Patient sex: F
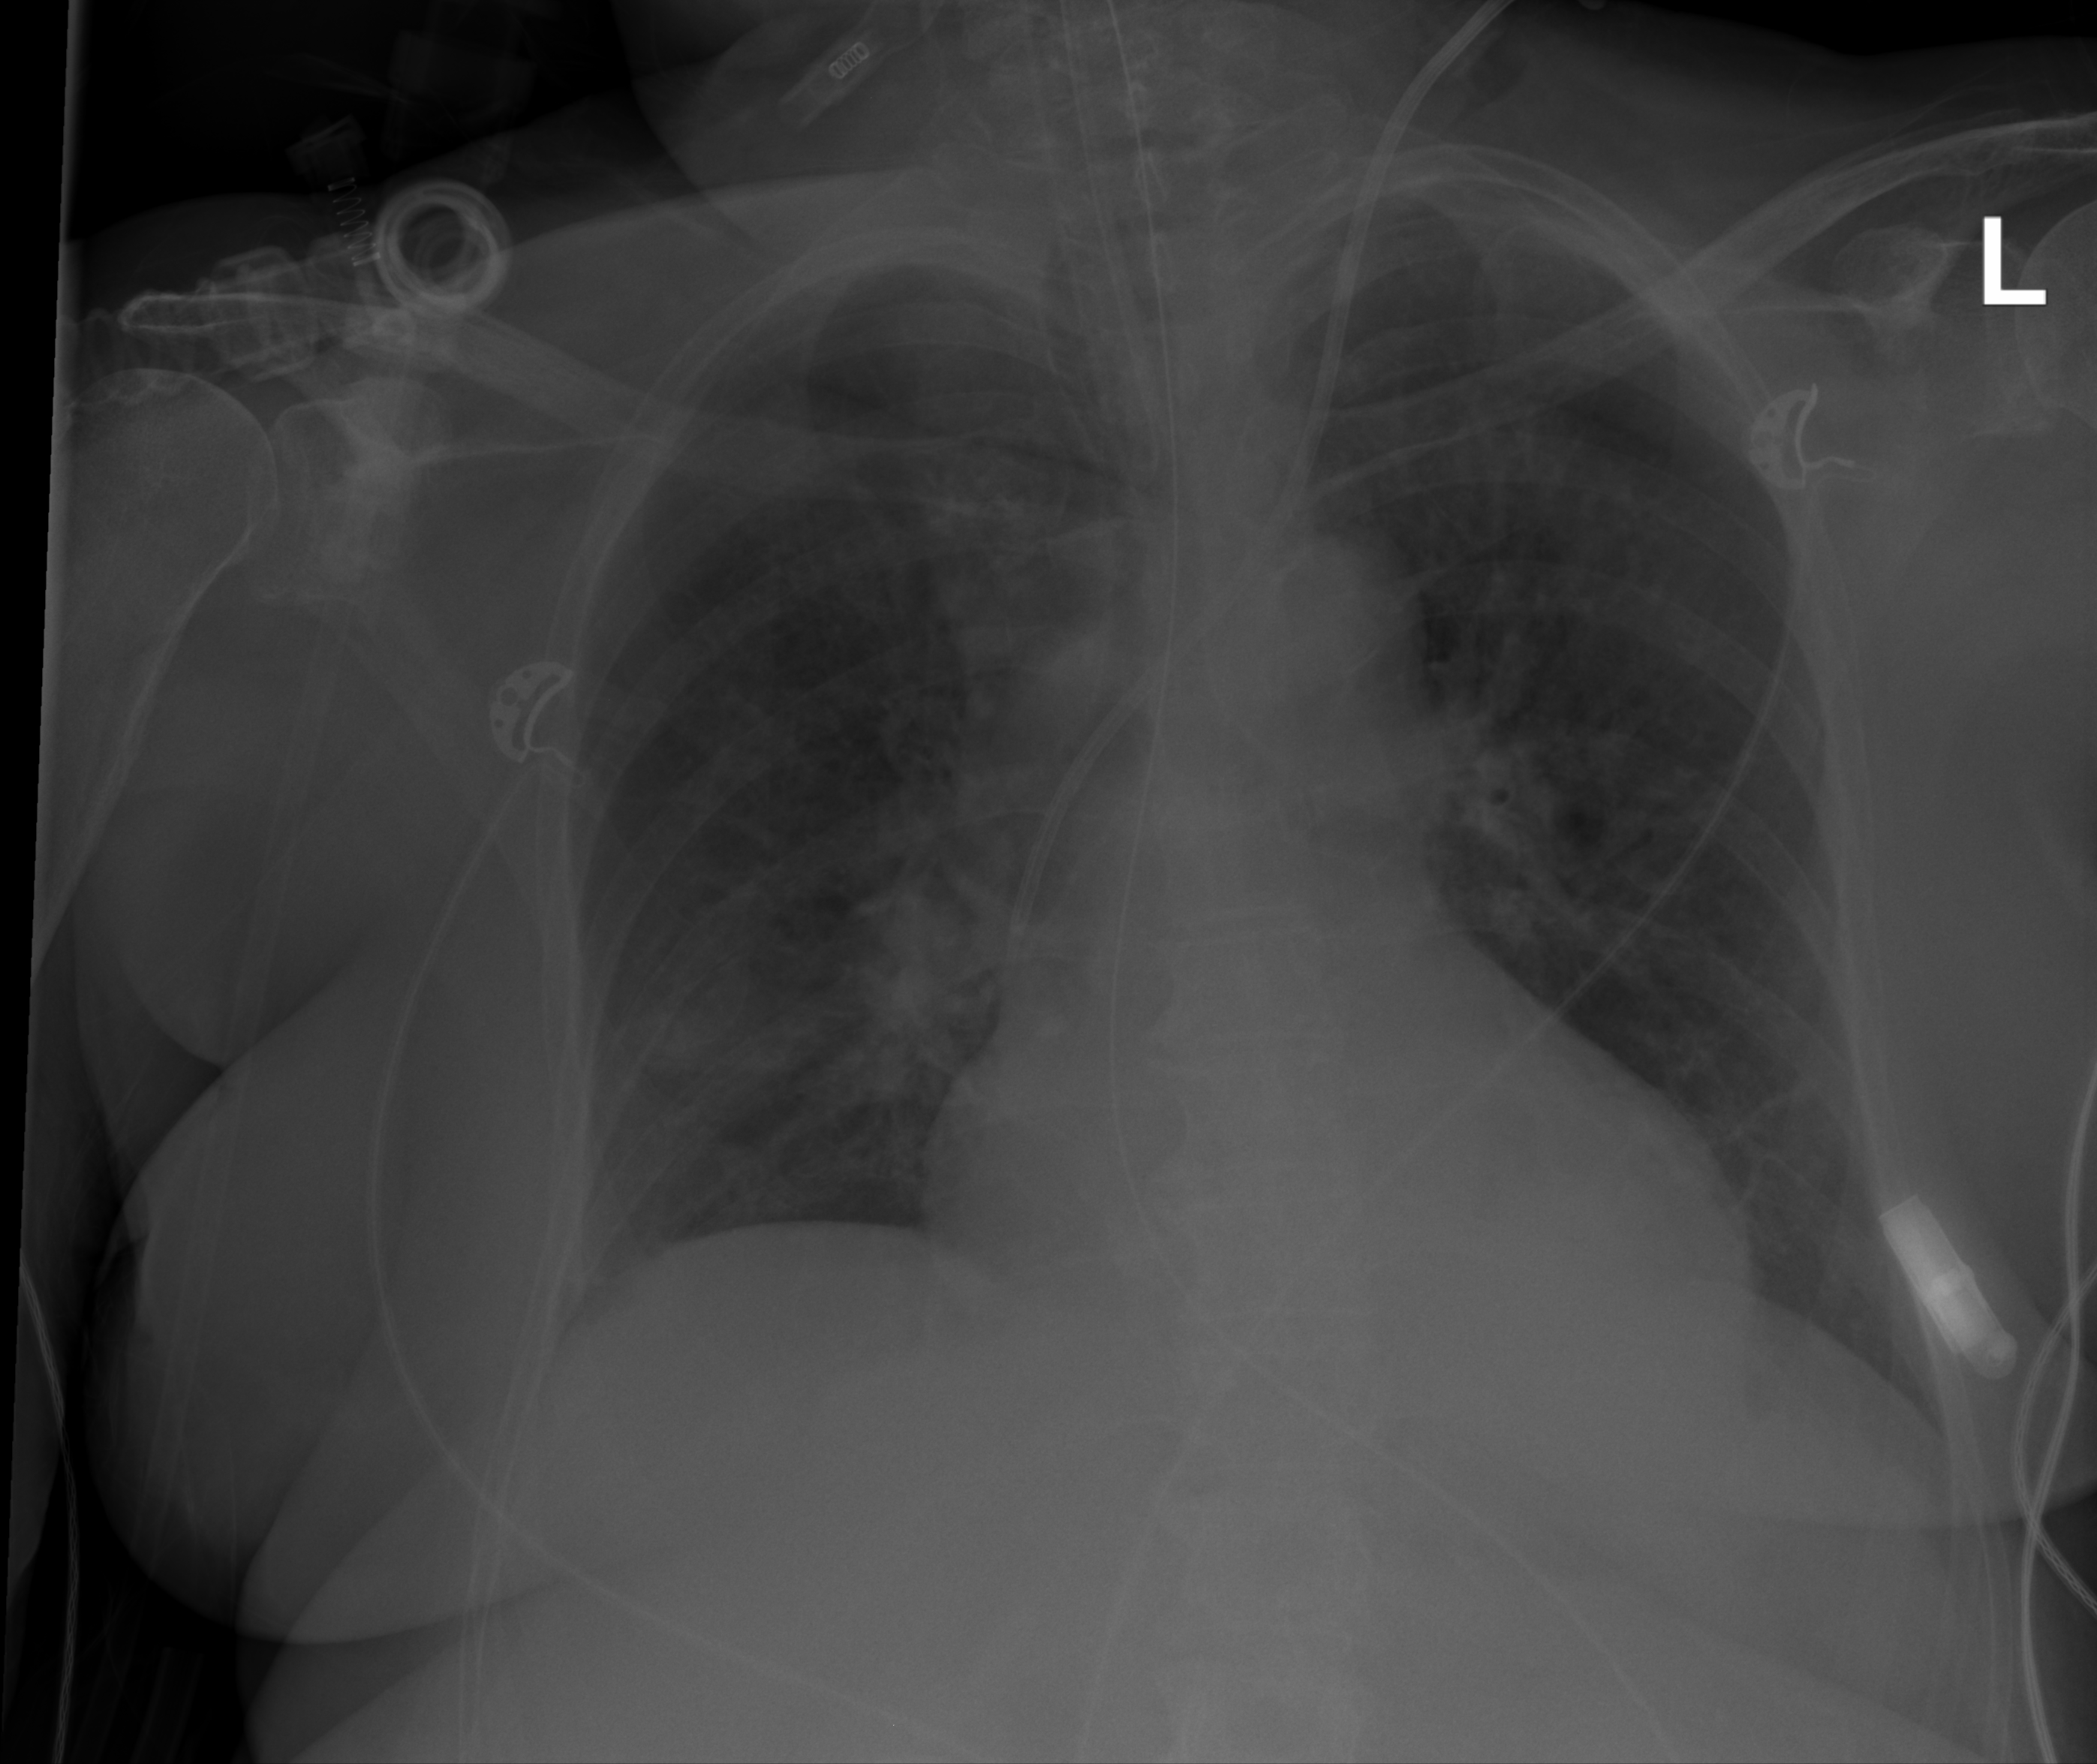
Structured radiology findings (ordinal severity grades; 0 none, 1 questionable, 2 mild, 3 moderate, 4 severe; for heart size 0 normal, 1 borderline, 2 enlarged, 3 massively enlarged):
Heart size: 0
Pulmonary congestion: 0
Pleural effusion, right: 1
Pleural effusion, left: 2
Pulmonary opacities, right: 0
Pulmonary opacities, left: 0
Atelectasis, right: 2
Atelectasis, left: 0